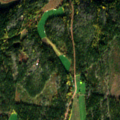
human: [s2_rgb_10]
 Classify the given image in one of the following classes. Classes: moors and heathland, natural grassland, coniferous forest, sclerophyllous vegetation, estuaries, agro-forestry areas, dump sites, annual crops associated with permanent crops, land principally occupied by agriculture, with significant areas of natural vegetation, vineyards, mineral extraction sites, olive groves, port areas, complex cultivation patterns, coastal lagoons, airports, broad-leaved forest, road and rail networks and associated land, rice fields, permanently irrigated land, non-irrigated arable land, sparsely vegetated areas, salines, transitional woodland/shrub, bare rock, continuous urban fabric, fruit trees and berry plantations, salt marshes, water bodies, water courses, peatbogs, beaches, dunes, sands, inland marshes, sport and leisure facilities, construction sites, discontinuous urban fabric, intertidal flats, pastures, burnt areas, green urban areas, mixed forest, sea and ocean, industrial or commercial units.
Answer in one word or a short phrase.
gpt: non-irrigated arable land, land principally occupied by agriculture, with significant areas of natural vegetation, coniferous forest, mixed forest, water bodies